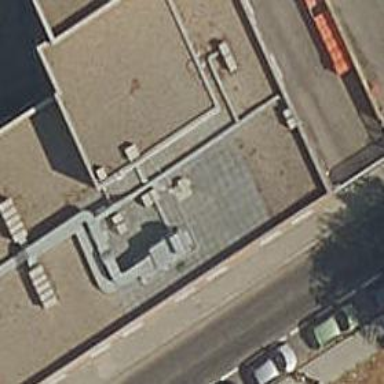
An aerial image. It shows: Part of building.